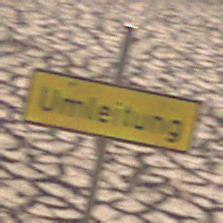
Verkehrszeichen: Umleitungsankuendigung
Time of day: MorningAfternoon
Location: Outdoor (Nature)
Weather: PartlyCloudy
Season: NotSpecified
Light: Natural